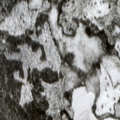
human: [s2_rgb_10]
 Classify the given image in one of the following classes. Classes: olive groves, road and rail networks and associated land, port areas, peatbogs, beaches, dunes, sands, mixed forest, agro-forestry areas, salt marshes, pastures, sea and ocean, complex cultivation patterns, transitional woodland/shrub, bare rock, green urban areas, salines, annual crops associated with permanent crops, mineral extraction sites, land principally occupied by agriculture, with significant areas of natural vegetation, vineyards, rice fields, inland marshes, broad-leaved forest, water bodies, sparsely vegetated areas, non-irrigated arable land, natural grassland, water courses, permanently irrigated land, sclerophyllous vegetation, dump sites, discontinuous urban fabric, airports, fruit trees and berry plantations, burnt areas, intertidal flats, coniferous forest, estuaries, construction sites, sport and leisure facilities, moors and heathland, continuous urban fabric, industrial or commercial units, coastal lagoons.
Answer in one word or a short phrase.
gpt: coniferous forest, transitional woodland/shrub, water bodies